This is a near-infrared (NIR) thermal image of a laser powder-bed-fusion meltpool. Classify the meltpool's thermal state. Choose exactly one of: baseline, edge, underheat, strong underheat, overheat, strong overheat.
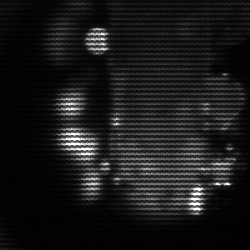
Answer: strong underheat